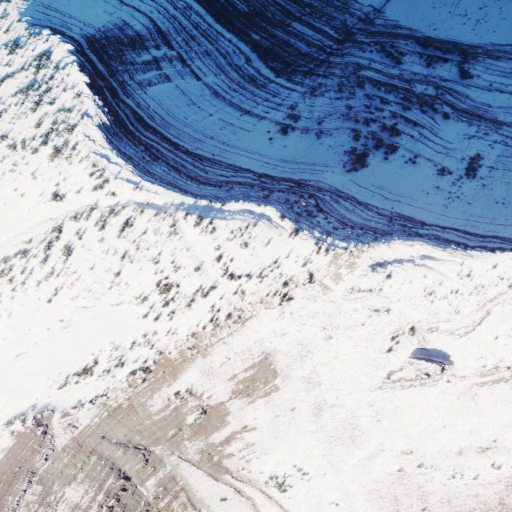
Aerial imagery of mountain in Montana named Capitol Mountain containing evergreen forest, barren land, grassland, and shrub